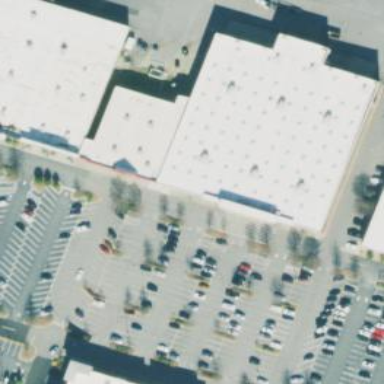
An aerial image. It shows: Retail building.